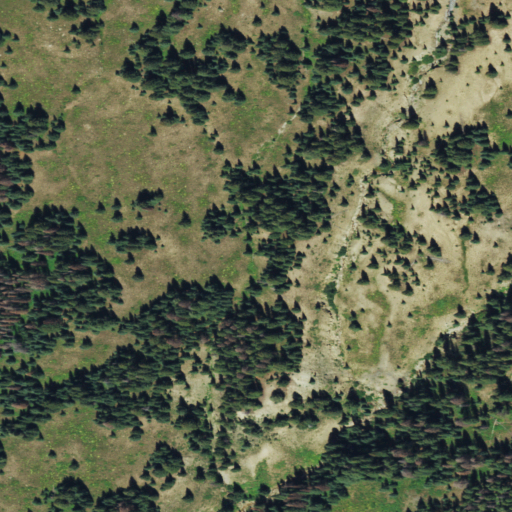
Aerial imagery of depression(s) in Colorado named Carbonate Basin containing grassland, evergreen forest, and deciduous forest